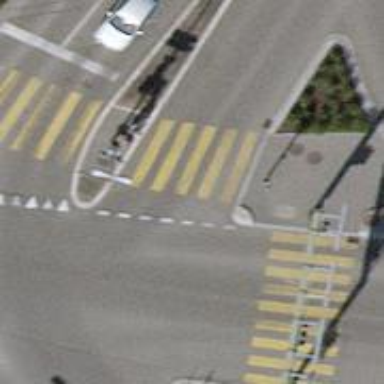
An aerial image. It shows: Crossing with traffic signals.